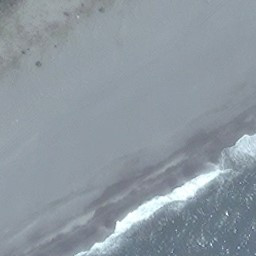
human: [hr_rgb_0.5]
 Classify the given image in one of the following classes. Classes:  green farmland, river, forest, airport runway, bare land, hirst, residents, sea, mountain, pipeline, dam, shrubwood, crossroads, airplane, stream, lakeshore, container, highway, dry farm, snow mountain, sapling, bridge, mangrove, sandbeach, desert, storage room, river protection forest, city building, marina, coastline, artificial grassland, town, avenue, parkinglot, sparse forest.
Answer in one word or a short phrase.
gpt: coastline